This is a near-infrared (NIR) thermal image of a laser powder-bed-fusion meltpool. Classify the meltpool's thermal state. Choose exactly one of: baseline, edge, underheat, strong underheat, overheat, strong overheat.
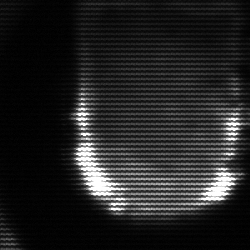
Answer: baseline